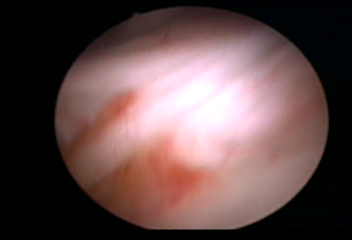
Modality: WLC
Class: Normal mucosa
Bladder cancer association: No